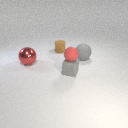
small gray rubber cube below small red rubber sphere